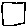
Label: square